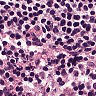
Metastatic tissue present: no